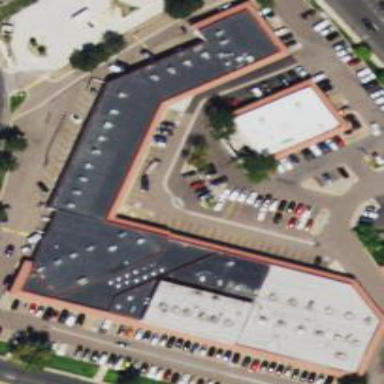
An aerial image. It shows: Retail building with flat roof.